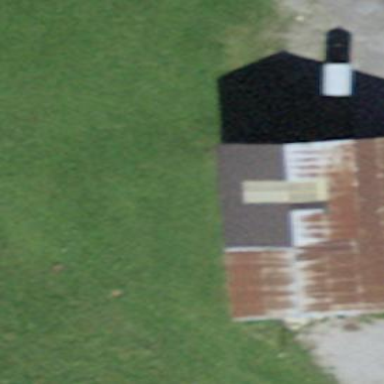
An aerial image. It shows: Barn.